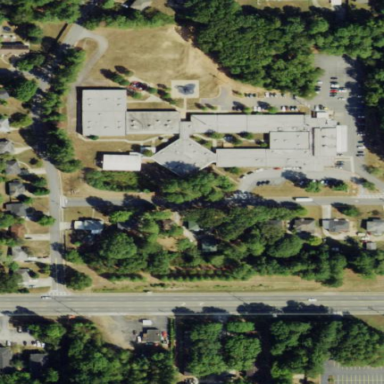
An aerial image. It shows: School facility within area designated for education.